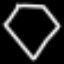
Label: diamond